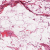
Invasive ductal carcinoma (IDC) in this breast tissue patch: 0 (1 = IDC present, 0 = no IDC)